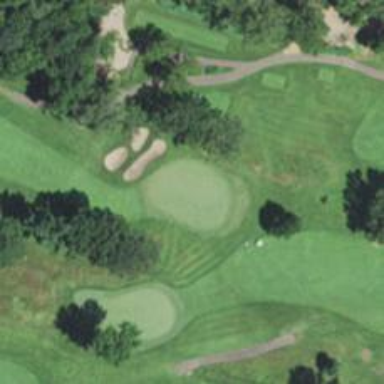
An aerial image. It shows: Golf hole.